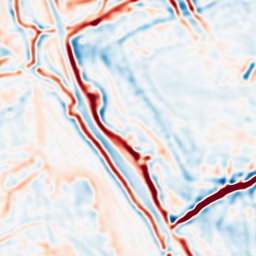
Category: multiscale
Decomposition family: log
Decomposition parameters: sigma: 3
Upsampling method: lanczos
Upsampling parameters: scale: 2
Upsampling scale: 2